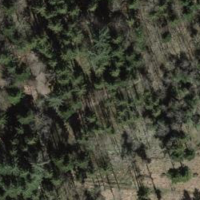
EUNIS habitat code: 44
Species observed at this site:
Ciconia ciconia